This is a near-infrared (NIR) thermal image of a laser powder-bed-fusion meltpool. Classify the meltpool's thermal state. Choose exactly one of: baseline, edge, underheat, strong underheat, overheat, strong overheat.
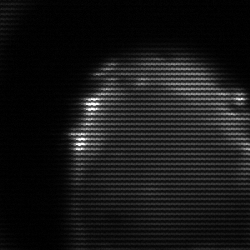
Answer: edge